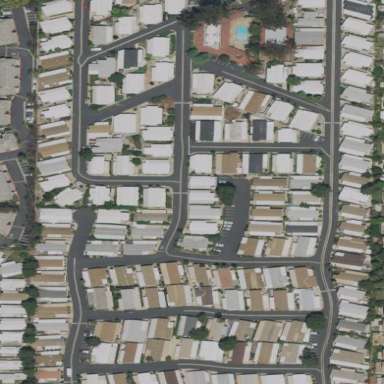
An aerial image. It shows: Residential area known as trailer park.